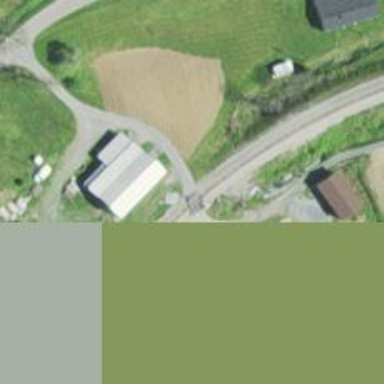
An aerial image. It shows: Level crossing along the railway.